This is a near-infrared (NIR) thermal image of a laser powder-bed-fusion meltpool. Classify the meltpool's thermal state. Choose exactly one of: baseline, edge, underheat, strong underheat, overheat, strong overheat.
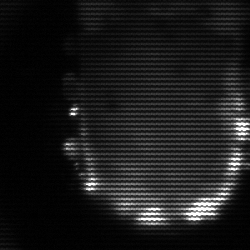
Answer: baseline